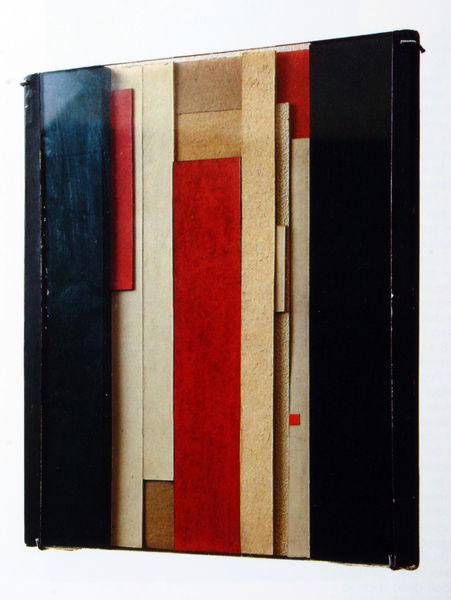
Titel: Die siebte Dimension
Künstler: Ilja Tschaschnik
Standort: New York
Institution: Leonard Hutton Galleries
Schlagwörter: blau, dunkel, gemälde, weiß, komposition, ocker, braun, bunt, glas, grau, hell, holz, licht, schwarz, rot, beige, ornament, rahmen, bild, natur, spiegelung, skulptur, relief, papier, moderne, hart, abstrakt, farben, flächen, modern, farbe, formen, schichten, linien, rand, tafel, dunkelblau, glanz, dekor, gerade, streifen, lack, balken, tiefe, bretter, glatt, plastik, collage, foto, photographie, rechtecke, halterung, buch, eckig, rechteck, schichtung, futuristisch, farbflächen, mosaik, kunst, kollage, senkrecht, bauhaus, quadrate, geometrisch, eiss, geschichtet, weißw, lineal, objekt, brau, geometrie, quadrat, viereck, vierecke, latte, installation, konstruktivismus, kubisch, tryptichon, ebenen, schwaz, balance, dreidimensional, map, vertikal, wood, red, konstruktiv, triptichon, pappe, unregelmäßig, montage, blue, montiert, versetzt, paneele, album, materialbild, black, schnipsel, bret, de stijl, marerial, quadratchen, schachtelung, stripes, paper, äh, kunst????, planks, strips, grey, tryzichon, schitters